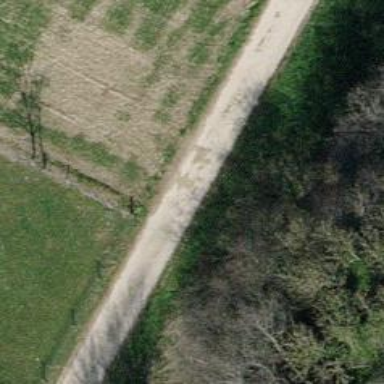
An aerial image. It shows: Unclassified road with concrete surface graded as grade1.